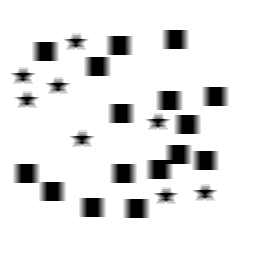
Squares: 16
Triangles: 0
Stars: 8
Total shapes: 24